Question: While I open a layout and click in Graphical tab it won't display anything. Can it be fixed
Any help please..
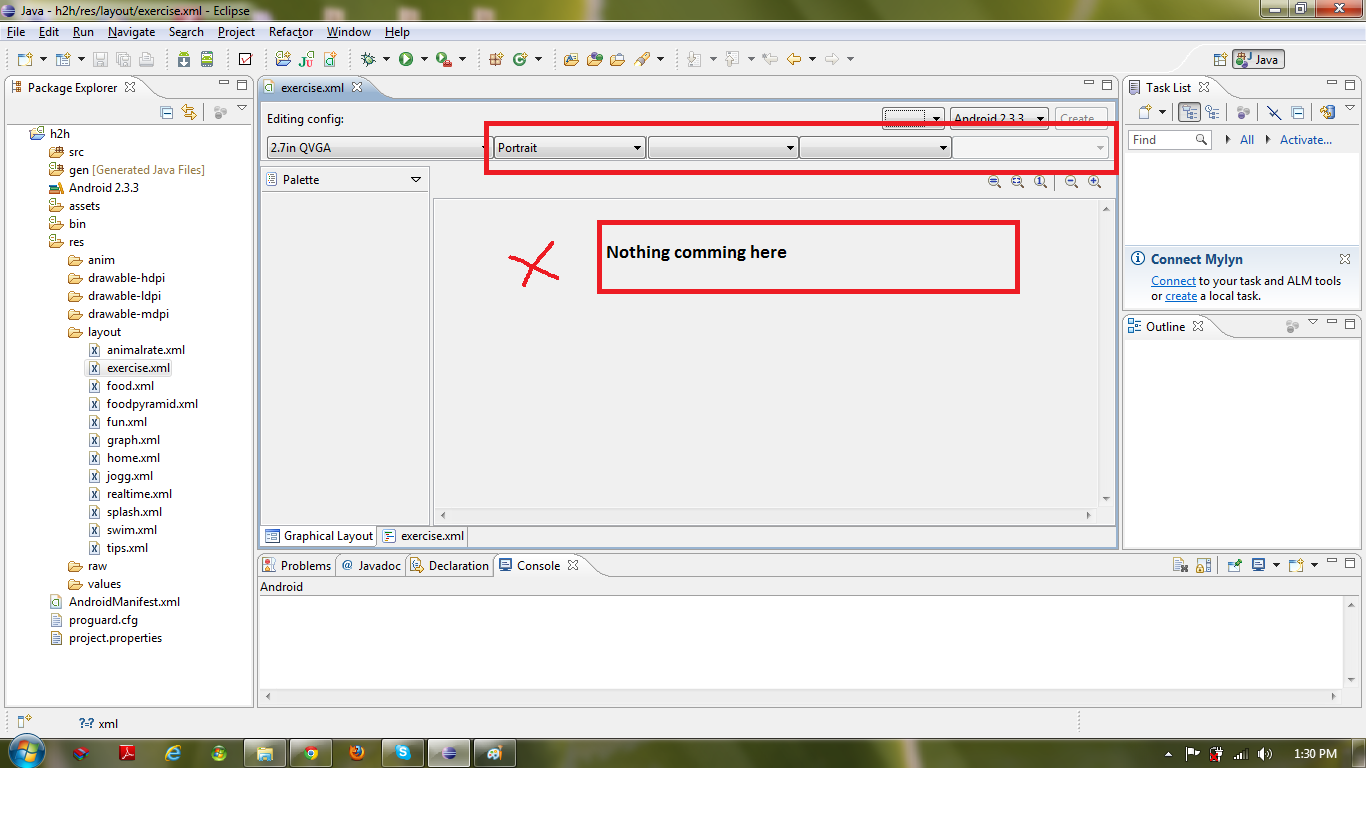
Answer: Right click on your layout xml file and select . It will force eclipse to open file in android's layout editor mode